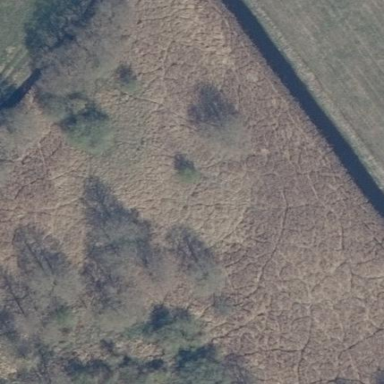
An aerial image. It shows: Wetland area characterized by wet meadow.